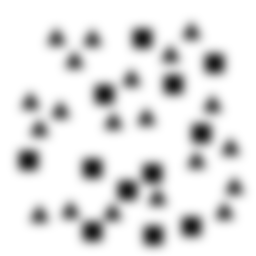
Squares: 12
Triangles: 20
Stars: 0
Total shapes: 32